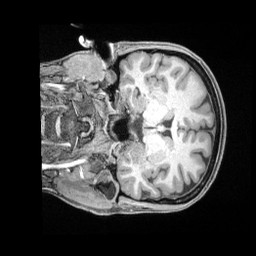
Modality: T1w
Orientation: coronal
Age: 34
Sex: female
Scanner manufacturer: siemens
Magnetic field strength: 3 T
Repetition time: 2 s
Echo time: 0.00211 s